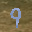
Label: 9